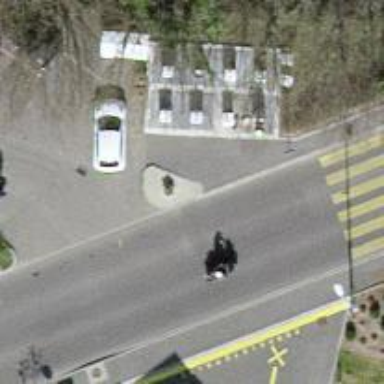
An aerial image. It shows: Zebra crossing on the road.